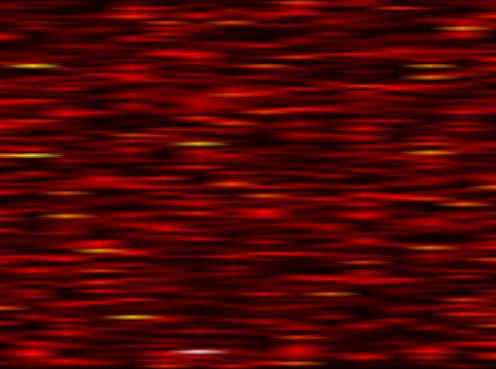
Label: FBMC